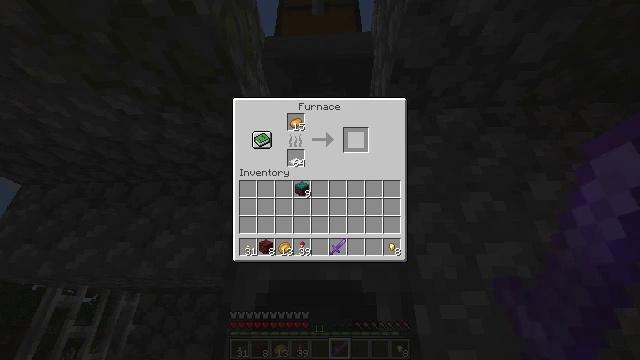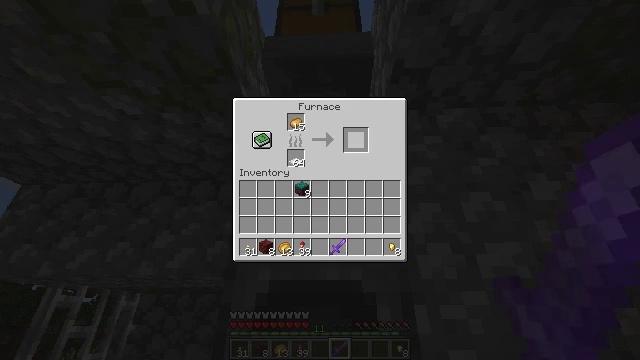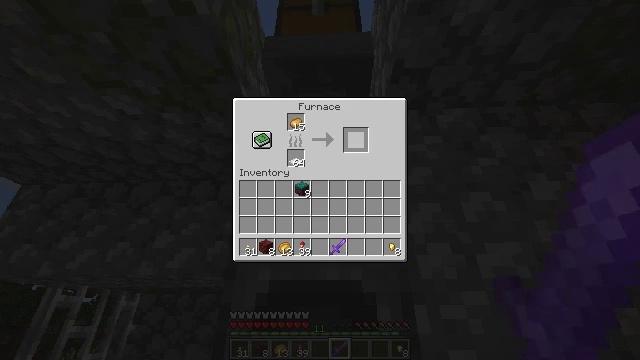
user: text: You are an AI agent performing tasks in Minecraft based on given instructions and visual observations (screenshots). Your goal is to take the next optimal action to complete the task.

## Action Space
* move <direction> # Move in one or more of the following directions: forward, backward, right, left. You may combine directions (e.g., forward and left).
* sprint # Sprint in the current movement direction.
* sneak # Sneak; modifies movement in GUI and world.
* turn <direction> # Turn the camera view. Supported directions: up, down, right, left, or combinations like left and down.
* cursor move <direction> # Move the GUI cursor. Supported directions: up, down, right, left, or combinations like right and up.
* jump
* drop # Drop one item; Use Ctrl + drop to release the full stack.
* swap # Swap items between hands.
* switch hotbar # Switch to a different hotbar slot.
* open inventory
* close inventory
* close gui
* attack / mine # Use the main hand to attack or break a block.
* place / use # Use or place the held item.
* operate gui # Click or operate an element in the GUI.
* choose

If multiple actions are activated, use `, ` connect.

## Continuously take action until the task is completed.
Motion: motion action
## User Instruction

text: craft item air
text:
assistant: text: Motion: sneak
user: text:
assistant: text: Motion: sneak
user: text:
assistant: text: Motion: sneak